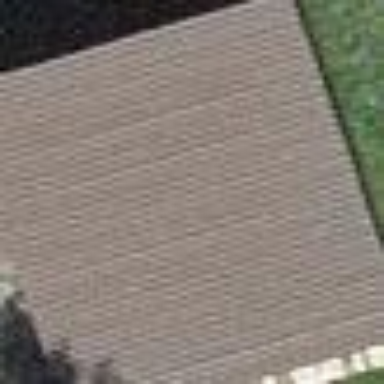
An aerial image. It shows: View of roof of building.